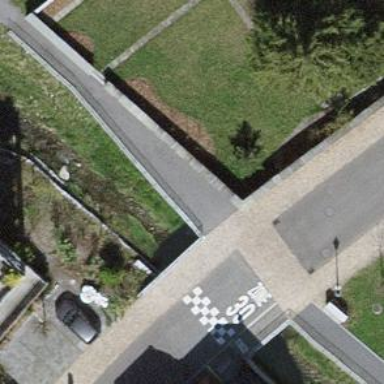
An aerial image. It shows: Sidewalk bridge over footway road.